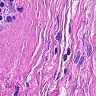
Metastatic tissue present: no